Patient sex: M
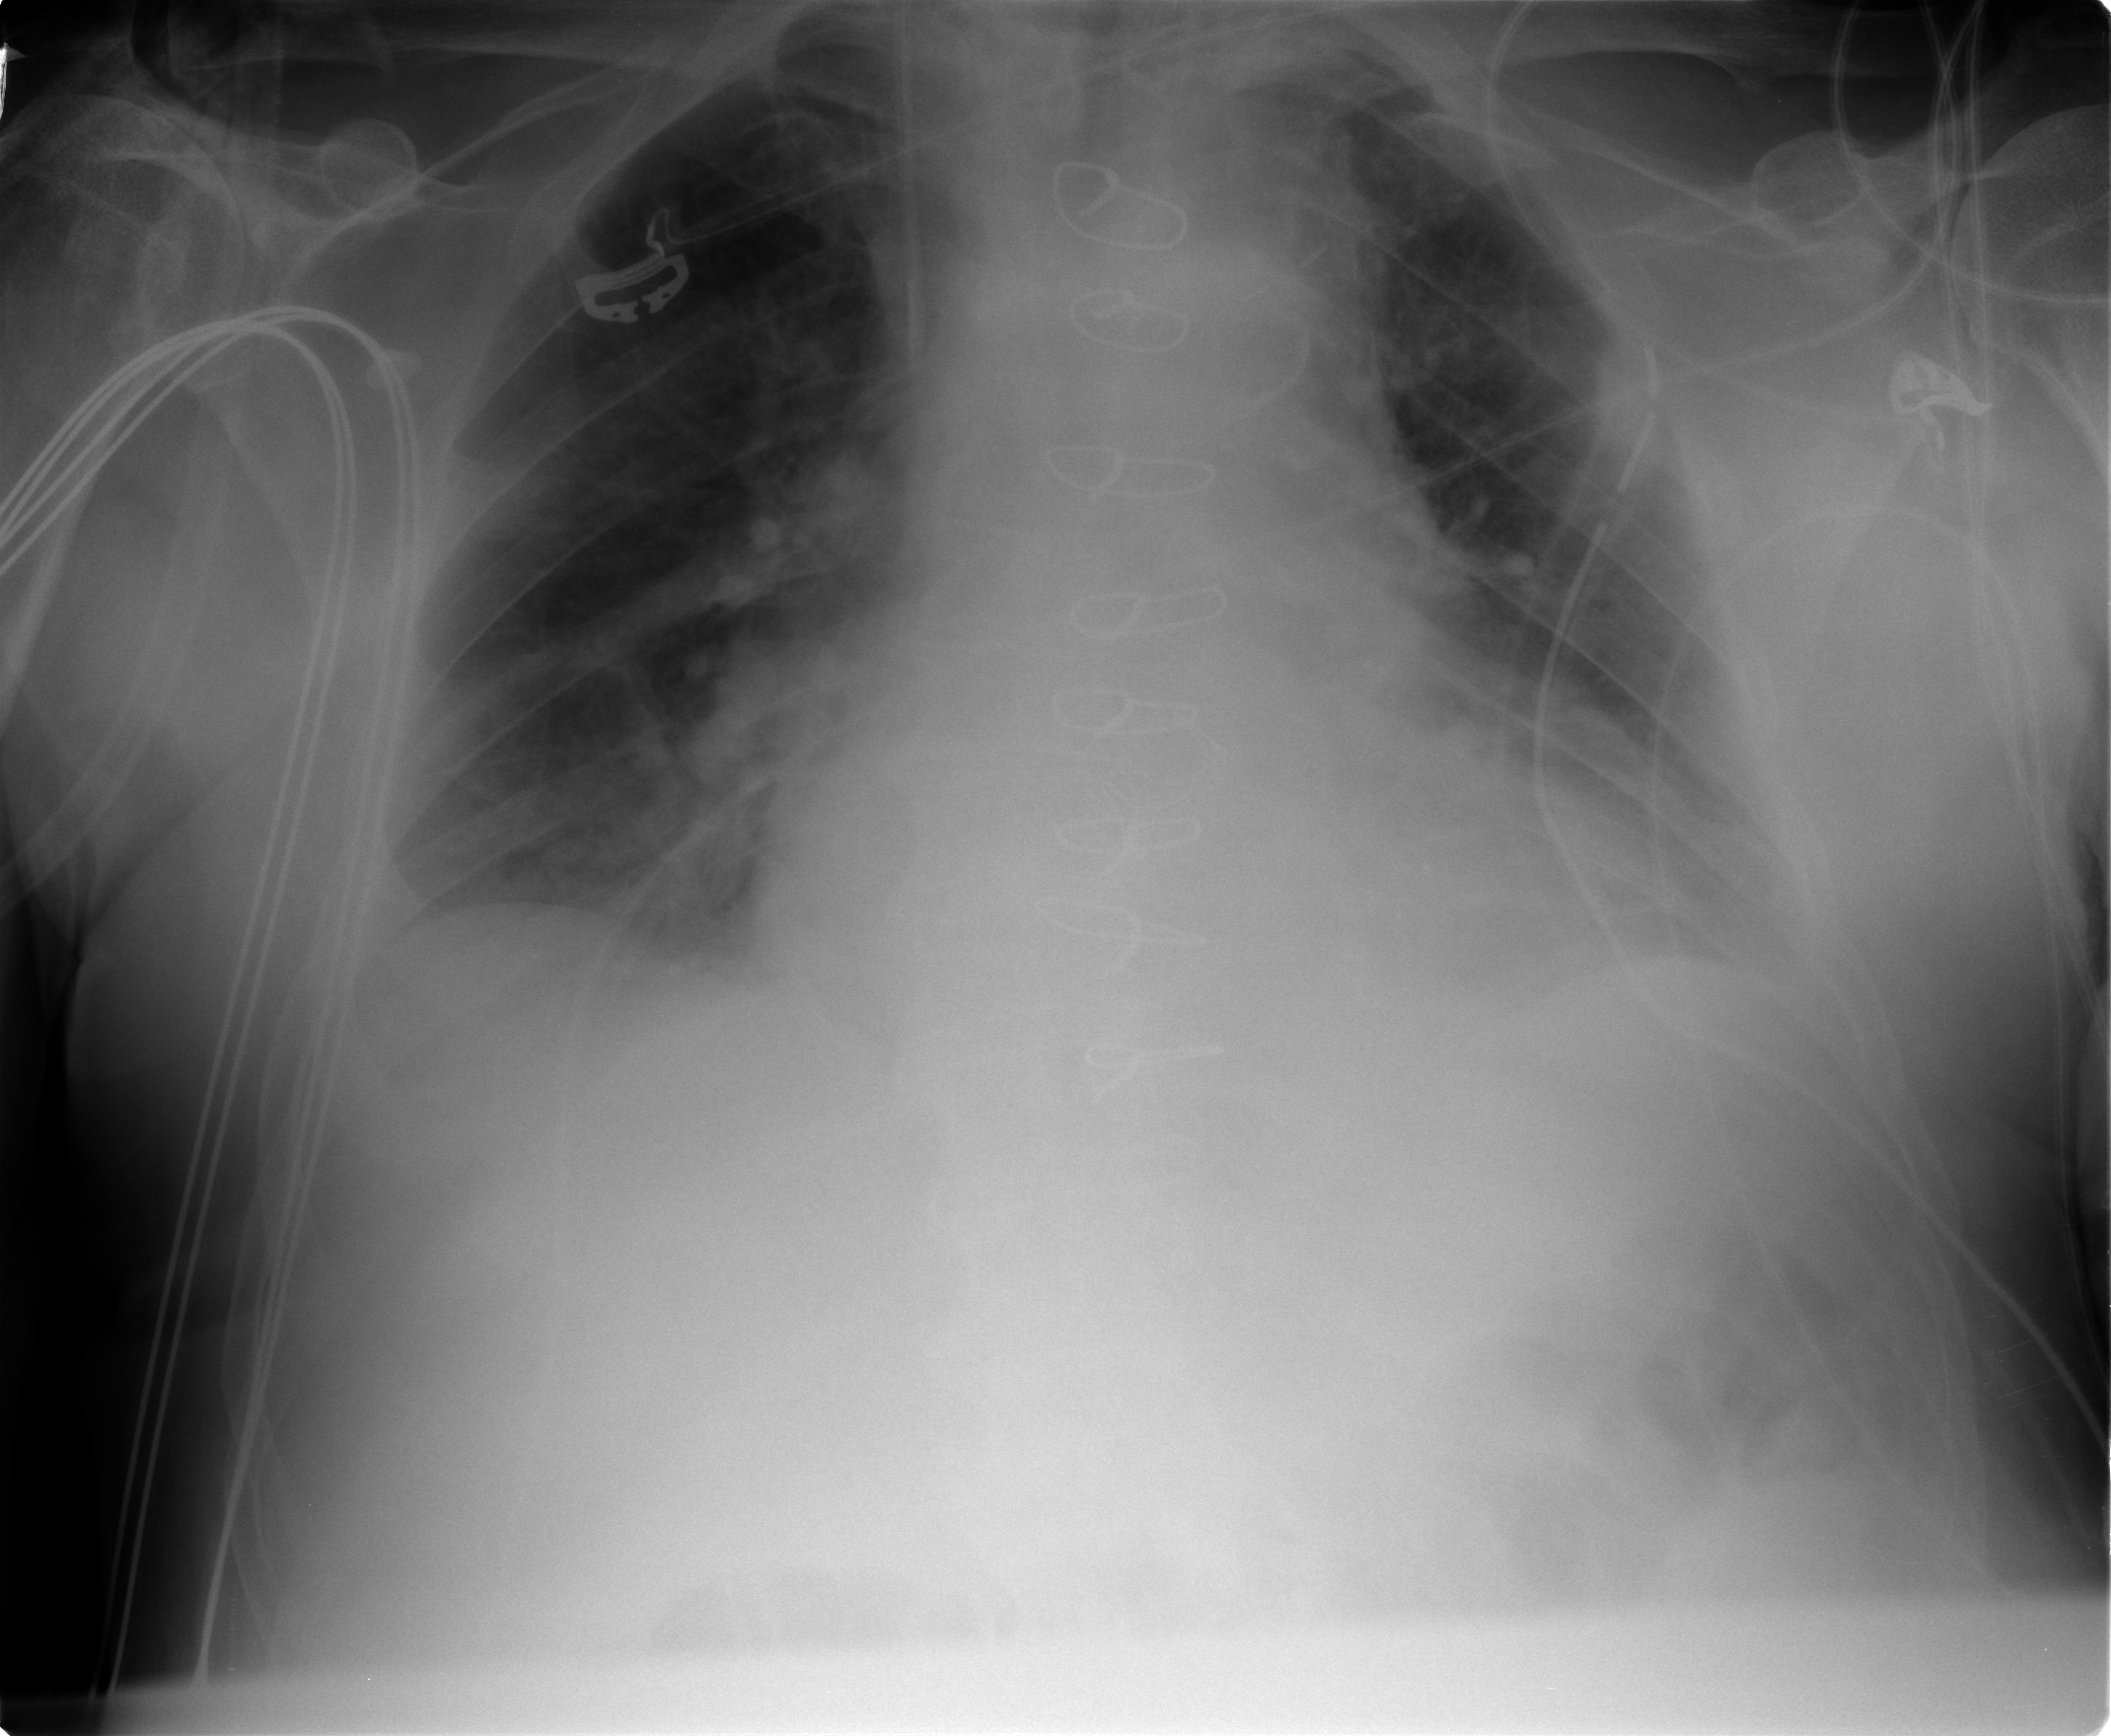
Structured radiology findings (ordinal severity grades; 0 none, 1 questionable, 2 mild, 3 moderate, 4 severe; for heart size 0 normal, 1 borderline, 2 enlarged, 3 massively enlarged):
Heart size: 2
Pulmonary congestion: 2
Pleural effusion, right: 1
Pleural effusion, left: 2
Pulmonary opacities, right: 0
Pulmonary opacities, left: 0
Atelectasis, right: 2
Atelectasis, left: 2